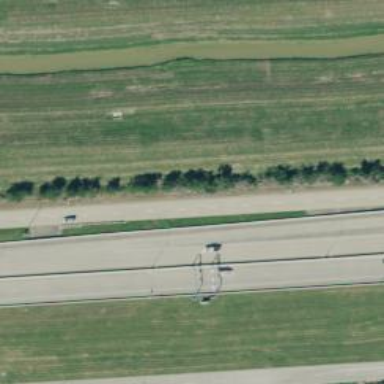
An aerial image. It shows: Motorway.